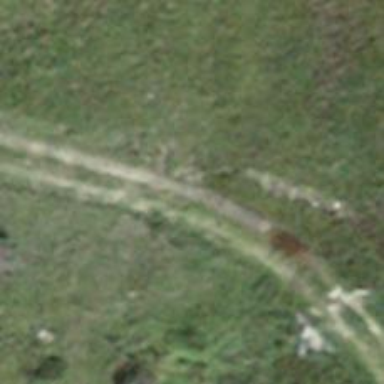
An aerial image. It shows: Path.